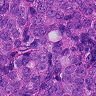
Metastatic tissue present: yes